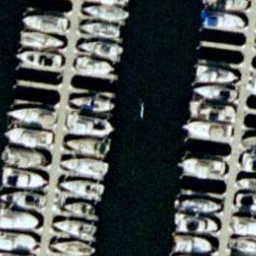
Label: harbor